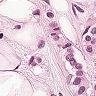
Metastatic tissue present: yes